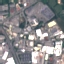
Land use / land cover: Industrial